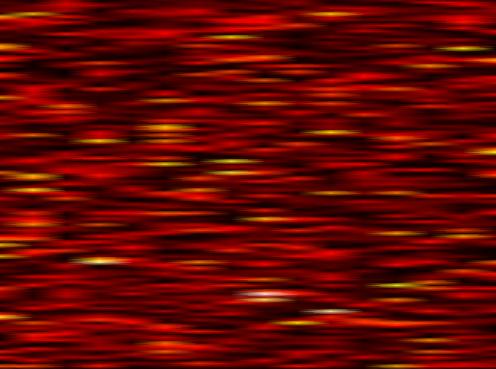
Label: FOFDM